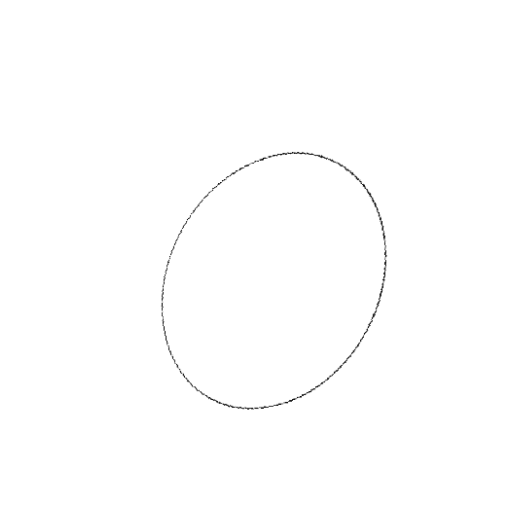
Crossing number: 0